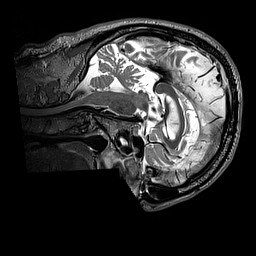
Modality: T2w
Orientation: sagittal
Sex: male
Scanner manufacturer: siemens
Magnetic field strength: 3 T
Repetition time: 3.2 s
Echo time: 0.409 s